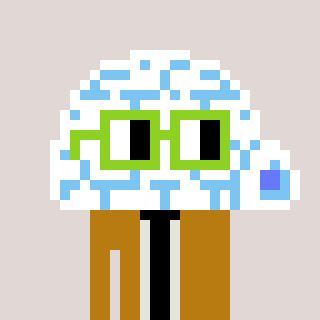
a pixel art character with square light green glasses, a igloo-shaped head and a gold-colored body on a warm background